Field crop: tomato
Growth stage: 1
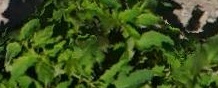
Species: tomato